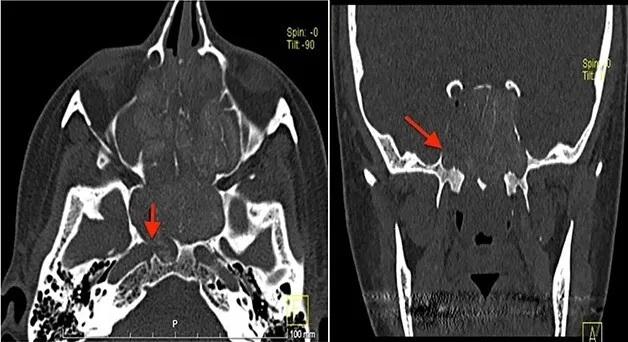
CT scan, left imaging is an axial view, without contrast, showing complete opacification of all paranasal sinuses with heterogeneous density inside the sinuses; with erosion in the distal part of the right petrous carotid canal abutting the right sphenoid sinus (arrow); right image is a coronal view, showing extensive polyposis with bony erosion in the bony boundaries of the sphenoid sinuses.
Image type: radiology (ct)